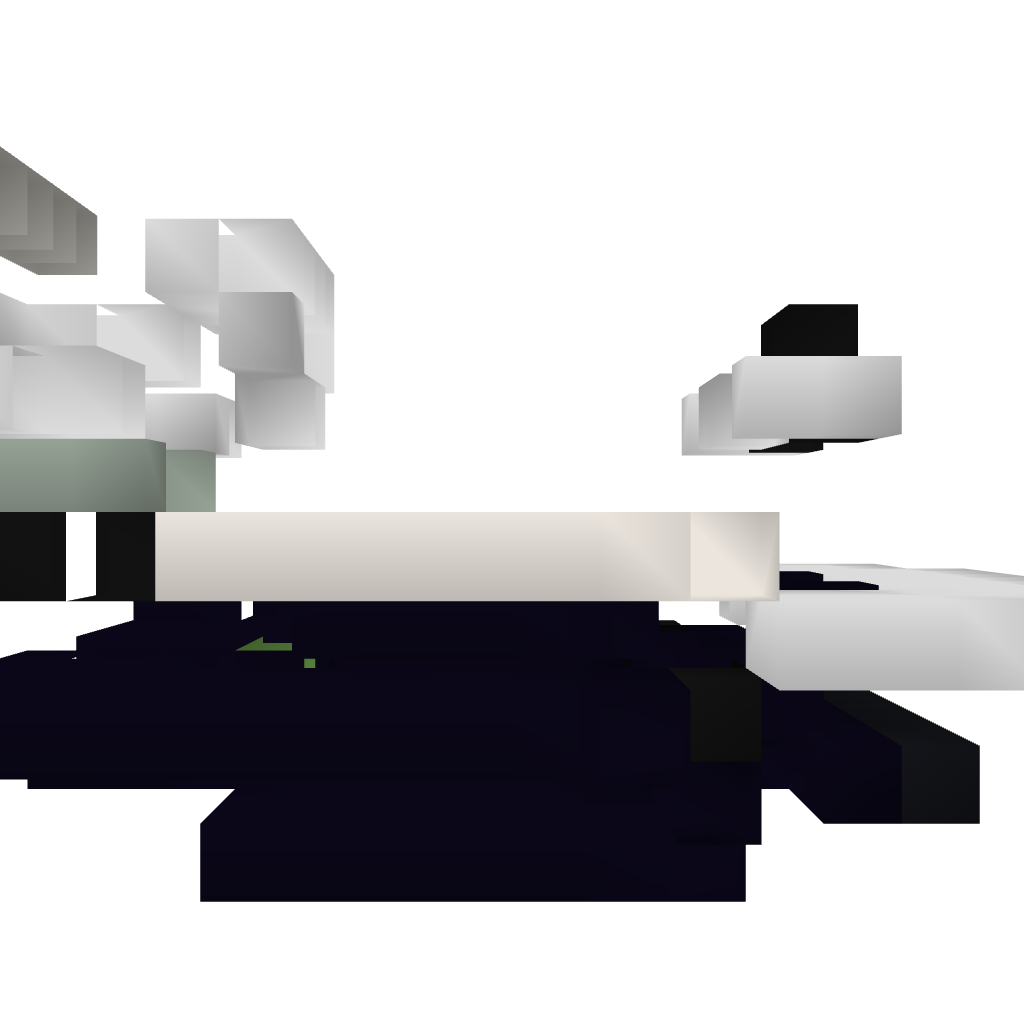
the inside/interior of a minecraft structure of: Ultimate TNT Cannon V. 1